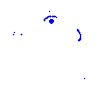
Particle: pion